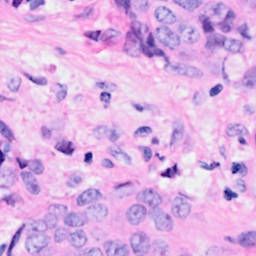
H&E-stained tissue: Breast